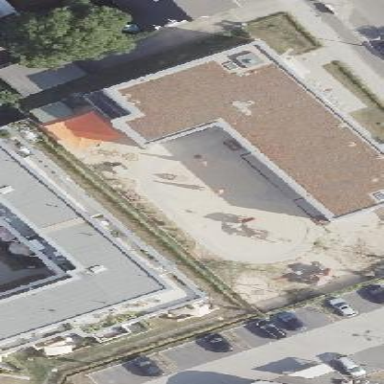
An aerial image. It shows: Kindergarten building.